Aerial crown-view tile of a tropical tree (Barro Colorado Island, Panama), acquired 20250317:
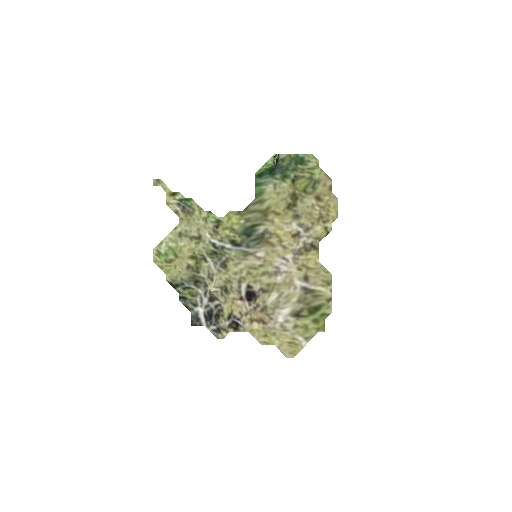
Species: Cordia alliodora
GBIF accepted scientific name: Cordia alliodora
Crown area: 35.474 m²